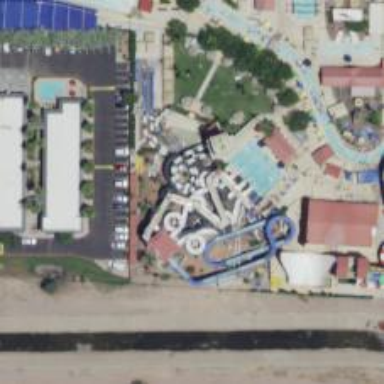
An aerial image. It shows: Water slide attraction.